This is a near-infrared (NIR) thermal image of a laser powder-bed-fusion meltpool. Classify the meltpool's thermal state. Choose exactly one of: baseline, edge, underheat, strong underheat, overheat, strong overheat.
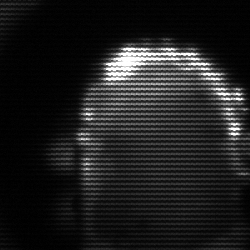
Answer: baseline